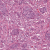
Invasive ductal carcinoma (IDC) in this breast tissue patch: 1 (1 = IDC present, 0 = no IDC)